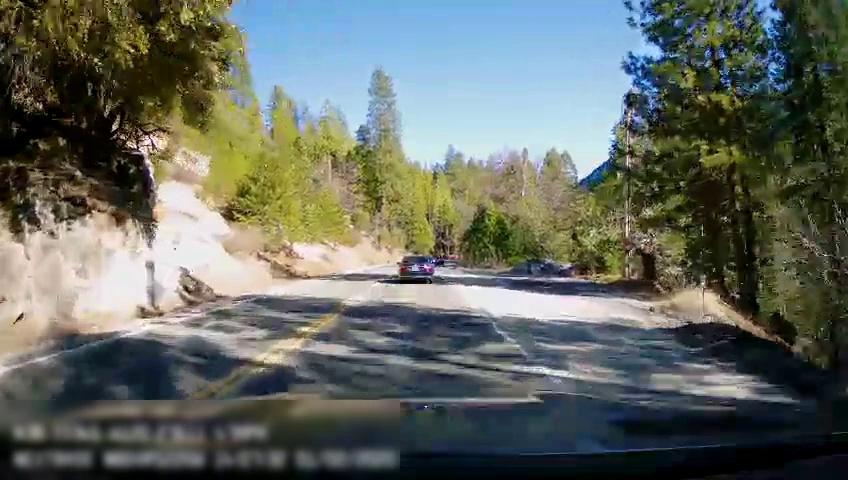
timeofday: Day
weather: Sunny
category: Drivable Space
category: Vehicles | Car
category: Vehicles | Car
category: Lanes | Opposite Lane
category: Lanes | Opposite Lane
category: Lanes | Current Lane
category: Lanes | Current Lane